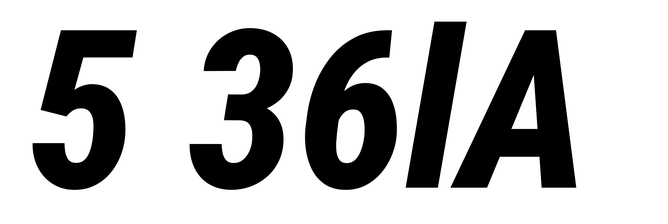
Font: Roboto-Italic_Condensed_ExtraBold_Italic